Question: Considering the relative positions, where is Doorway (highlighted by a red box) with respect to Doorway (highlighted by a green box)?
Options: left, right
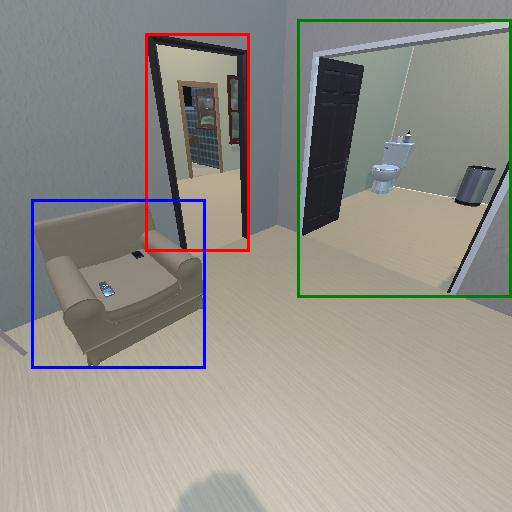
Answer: left